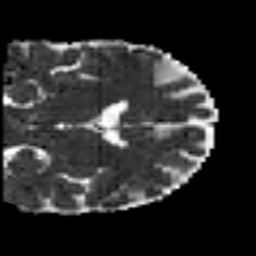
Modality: MD
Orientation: coronal
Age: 32
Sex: male
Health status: ill
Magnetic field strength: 3 T
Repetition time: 8.4 s
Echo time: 0.0926 s